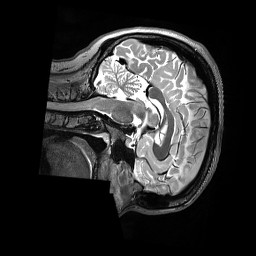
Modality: T2w
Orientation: sagittal
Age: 21
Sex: female
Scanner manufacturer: siemens
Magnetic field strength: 3 T
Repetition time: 3.2 s
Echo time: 0.564 s